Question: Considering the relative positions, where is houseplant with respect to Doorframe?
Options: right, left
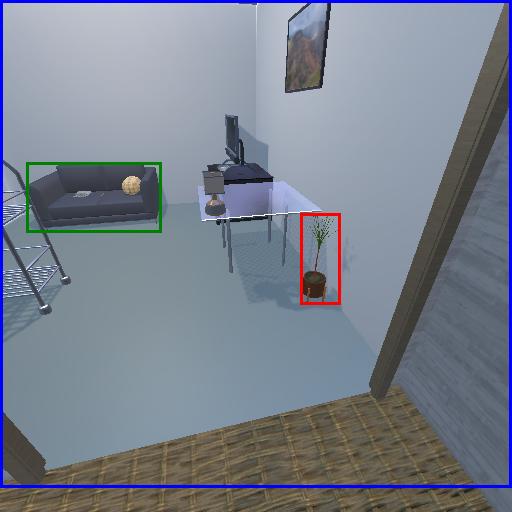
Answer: right